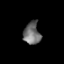
Tissue: prostate
Cell type: T cells
Senescence score: 0.7431
Nuclear area (px): 365
Mean DAPI intensity: 111.233